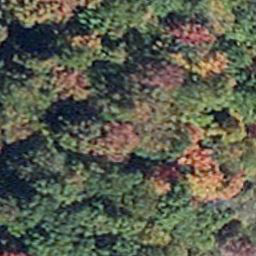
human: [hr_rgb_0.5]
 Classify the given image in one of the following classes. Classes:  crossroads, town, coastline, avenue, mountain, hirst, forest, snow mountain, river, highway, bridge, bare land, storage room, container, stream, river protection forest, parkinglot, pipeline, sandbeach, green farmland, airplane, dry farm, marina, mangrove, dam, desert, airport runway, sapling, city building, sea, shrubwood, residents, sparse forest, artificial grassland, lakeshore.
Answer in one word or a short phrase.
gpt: mangrove